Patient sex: F
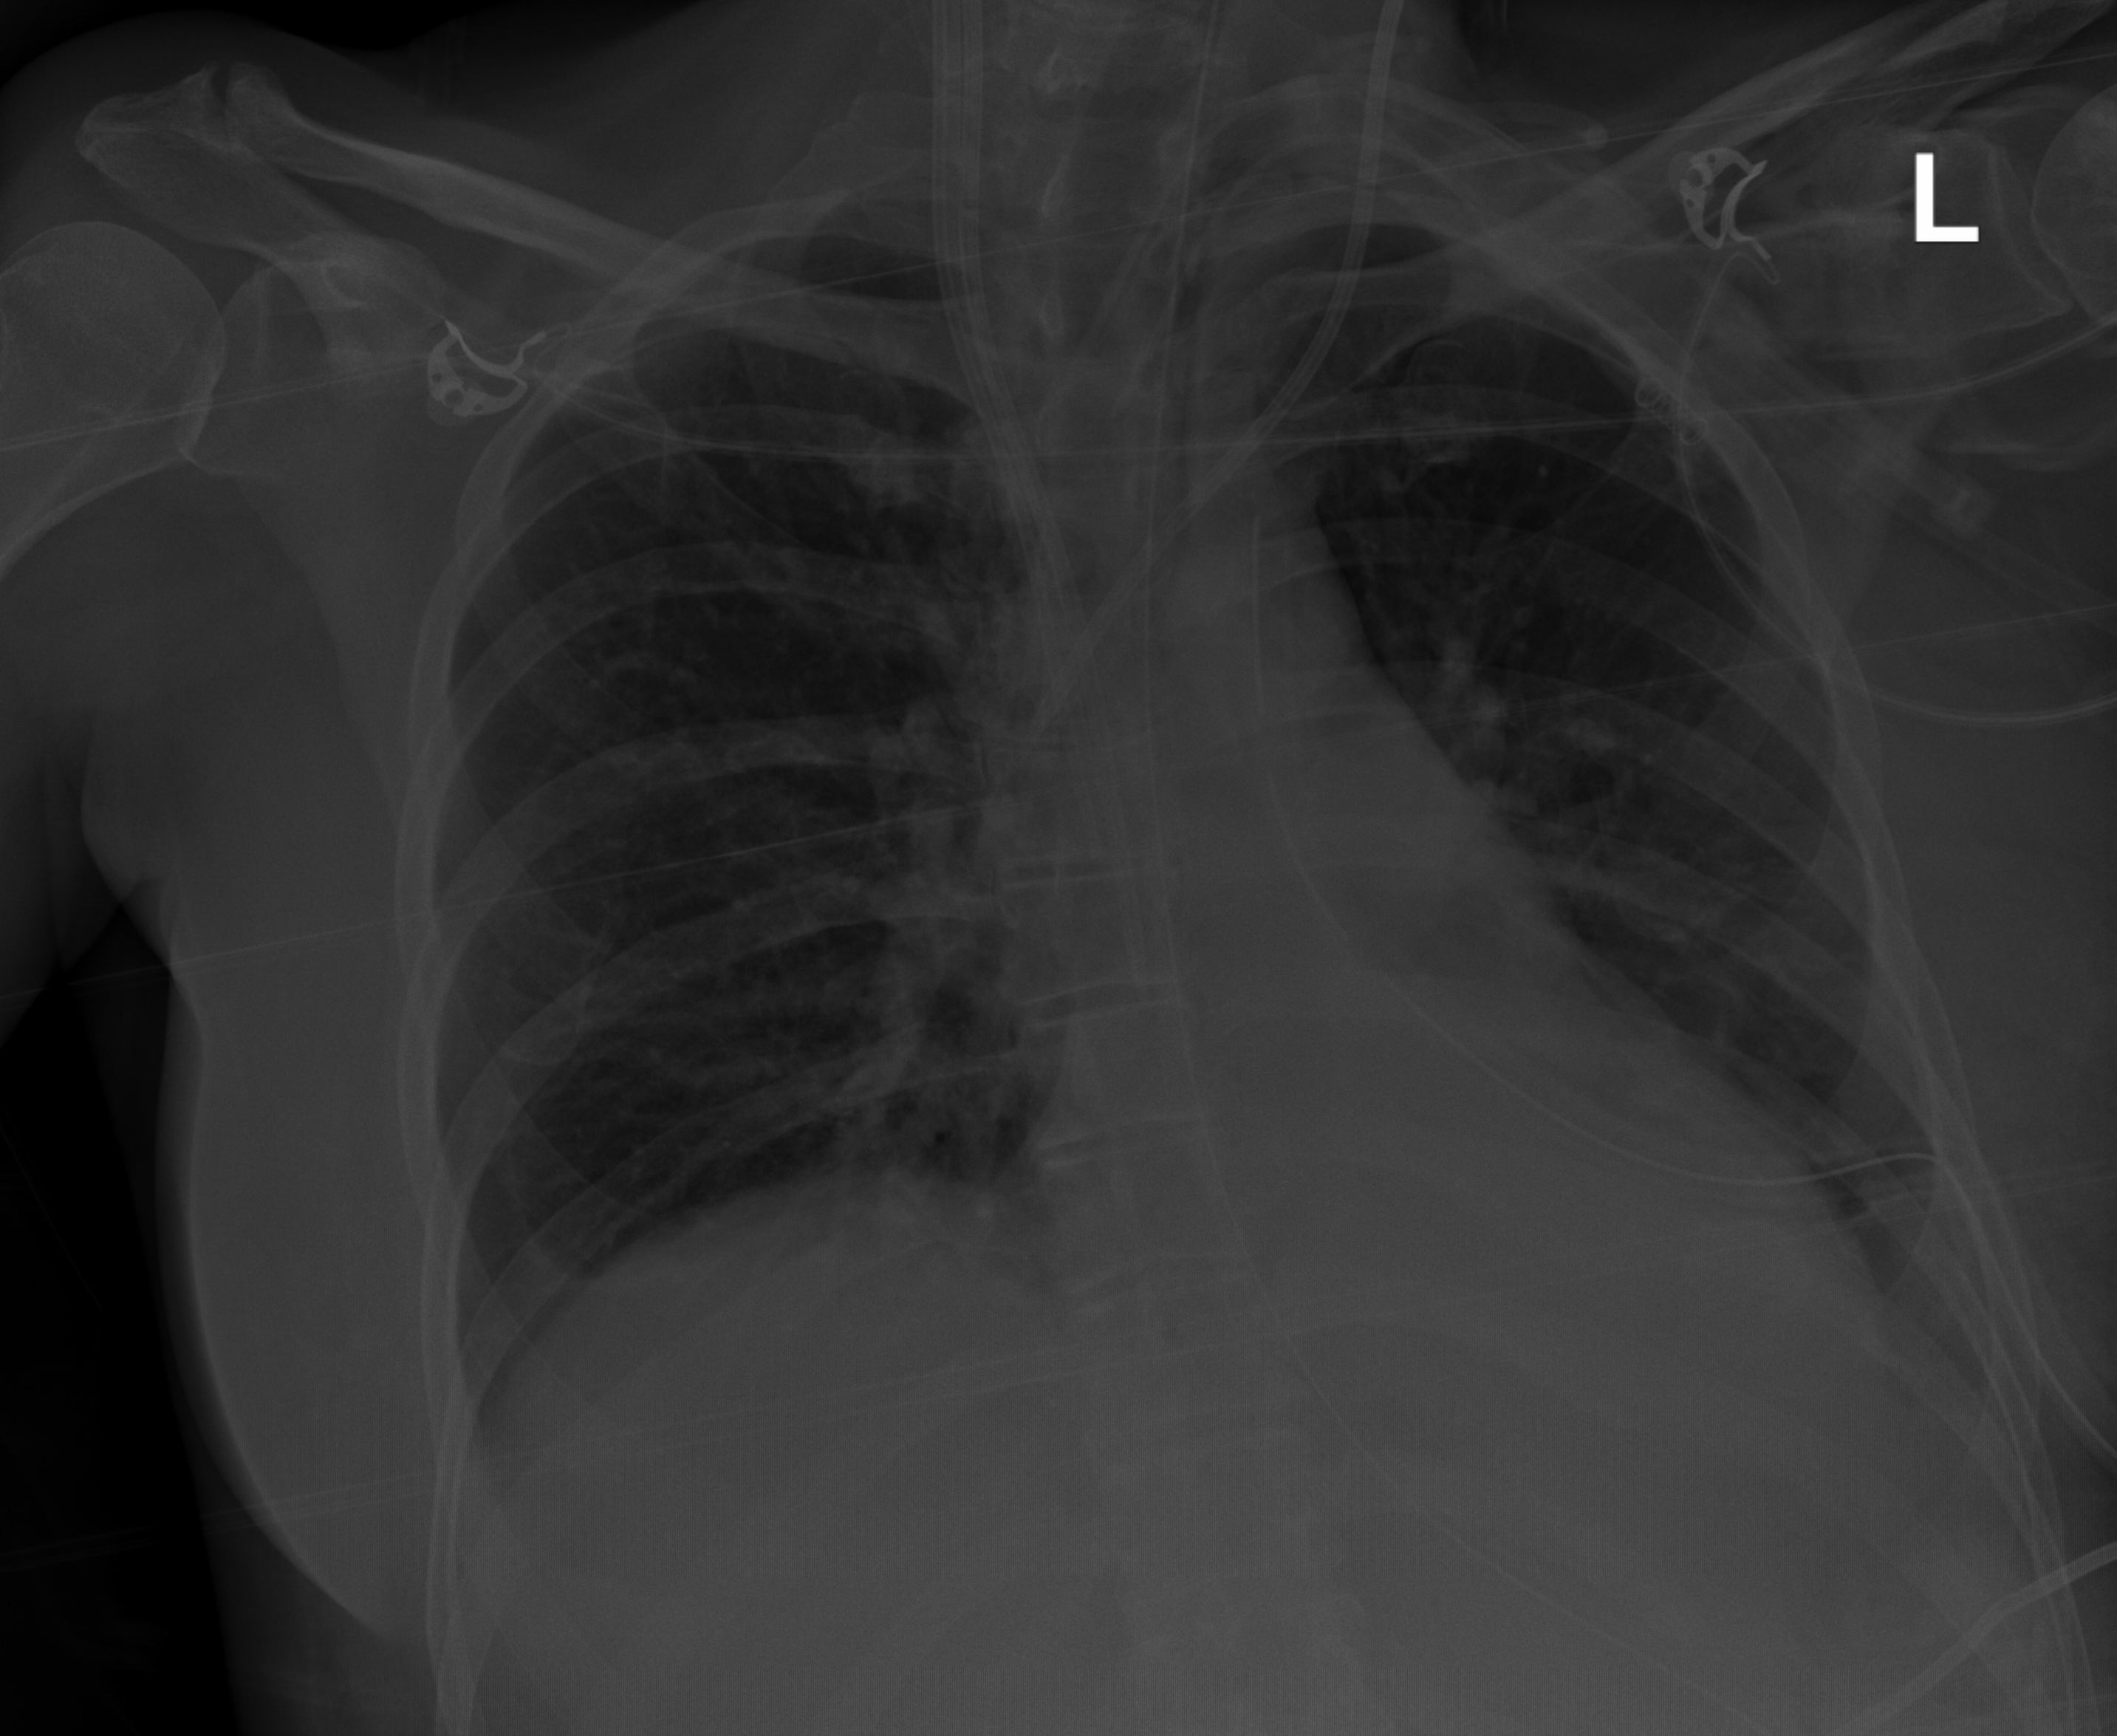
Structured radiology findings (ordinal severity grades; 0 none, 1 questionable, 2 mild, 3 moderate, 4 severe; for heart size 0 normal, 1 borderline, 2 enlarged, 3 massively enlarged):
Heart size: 0
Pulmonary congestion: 0
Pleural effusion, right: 2
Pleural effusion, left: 2
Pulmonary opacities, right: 0
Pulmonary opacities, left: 1
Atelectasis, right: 2
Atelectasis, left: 2